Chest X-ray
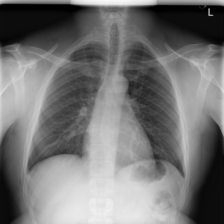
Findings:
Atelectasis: negative
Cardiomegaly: negative
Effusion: negative
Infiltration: negative
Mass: negative
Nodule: negative
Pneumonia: negative
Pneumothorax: negative
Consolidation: negative
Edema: negative
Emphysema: negative
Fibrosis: negative
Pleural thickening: negative
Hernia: negative